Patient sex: M
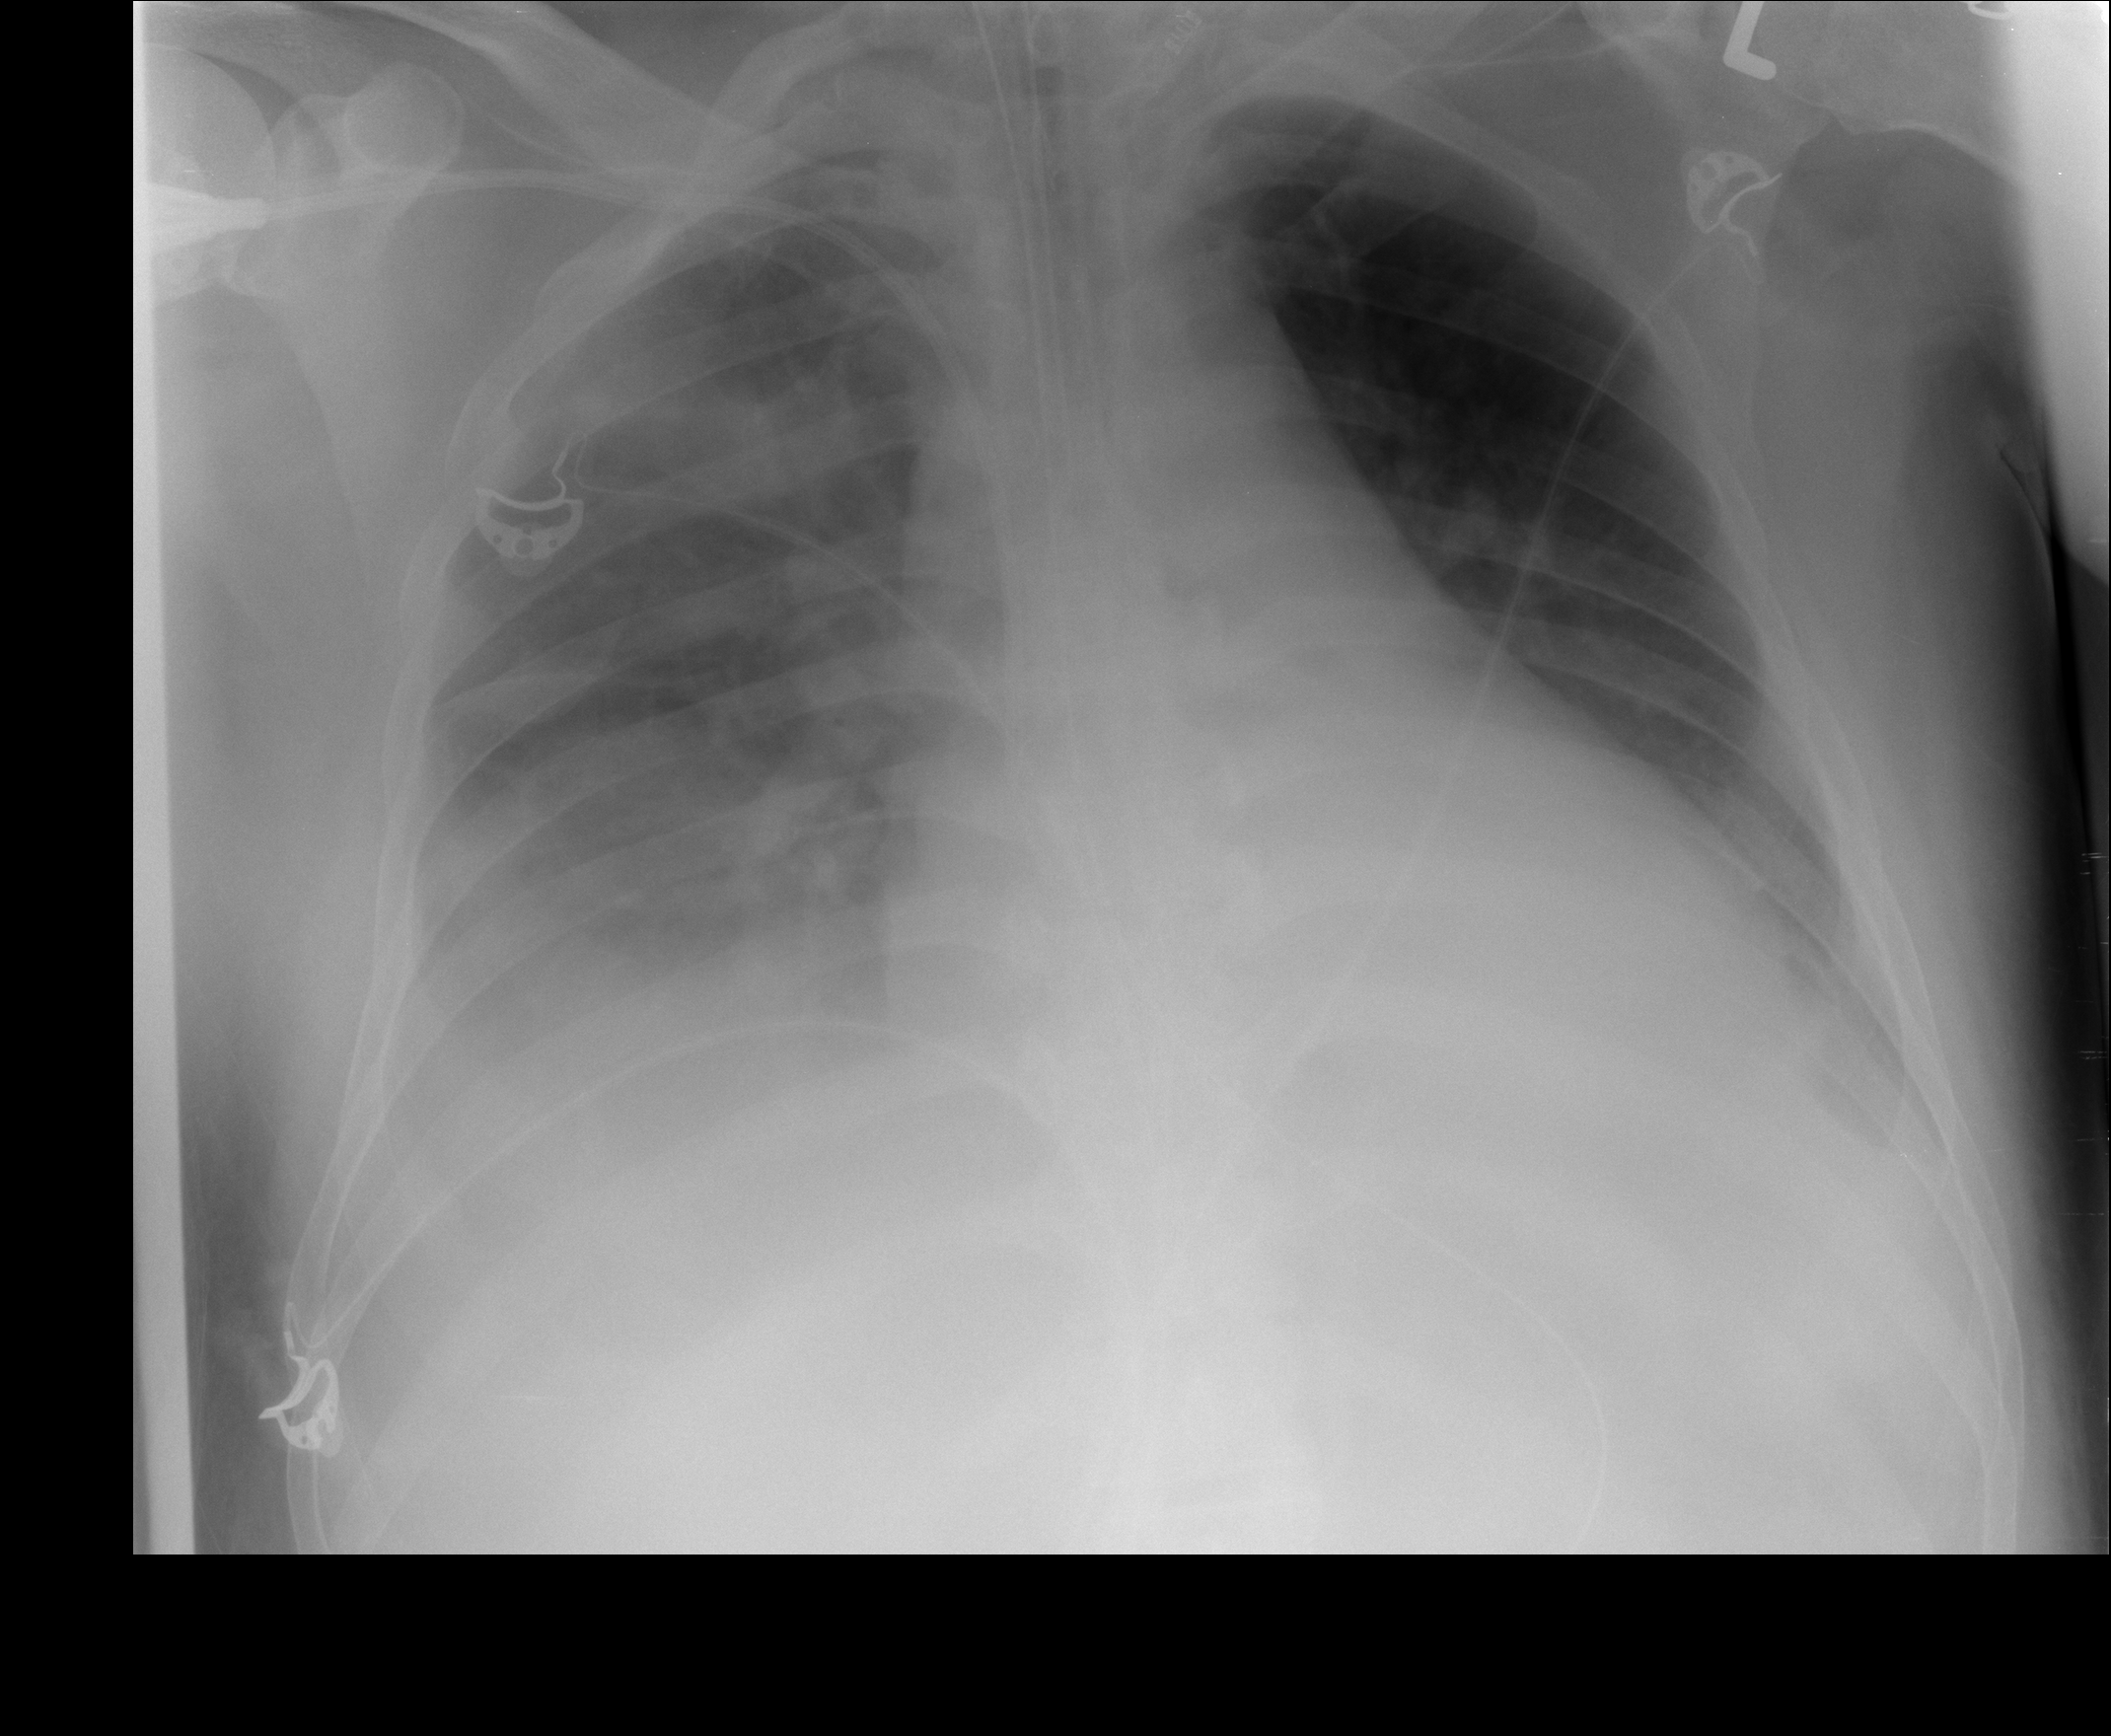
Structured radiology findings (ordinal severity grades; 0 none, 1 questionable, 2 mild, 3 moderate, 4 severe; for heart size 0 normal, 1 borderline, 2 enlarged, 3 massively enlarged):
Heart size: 2
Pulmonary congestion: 0
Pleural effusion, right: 2
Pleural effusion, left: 2
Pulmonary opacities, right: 3
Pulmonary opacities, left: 0
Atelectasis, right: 2
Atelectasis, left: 2